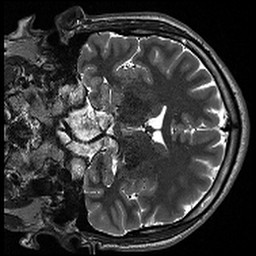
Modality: T2w
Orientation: coronal
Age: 28
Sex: male
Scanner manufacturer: siemens
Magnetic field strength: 3 T
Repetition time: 13.15 s
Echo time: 0.082 s